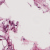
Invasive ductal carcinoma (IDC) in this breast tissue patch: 0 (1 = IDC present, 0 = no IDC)